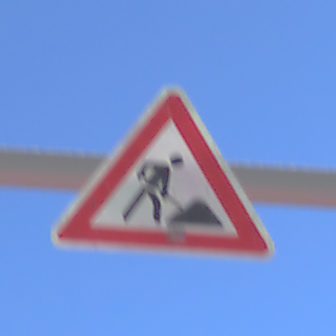
Verkehrszeichen: Arbeitsstelle
Umgebung: Outdoor, RoadRail
Tageszeit: MorningAfternoon
Wetter: Clear
Licht: Natural
Jahreszeit: NotSpecified
Kontrast: HighContrast